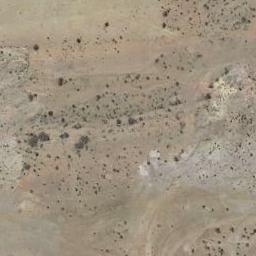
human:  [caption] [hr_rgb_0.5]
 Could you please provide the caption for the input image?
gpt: There are some scattered trees in this desert .

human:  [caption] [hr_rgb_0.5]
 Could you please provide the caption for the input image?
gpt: The chaparral is consist of sparse bushes in the bare land .

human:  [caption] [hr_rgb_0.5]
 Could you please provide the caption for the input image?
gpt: Some disconnected small chaparrals grow in the desert and some roads go through the desert .

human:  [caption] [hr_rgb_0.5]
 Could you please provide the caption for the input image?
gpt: Chaparral is sparsely distributed on the sand .

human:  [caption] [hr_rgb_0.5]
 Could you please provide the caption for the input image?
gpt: The chaparral is scattered and sparse .